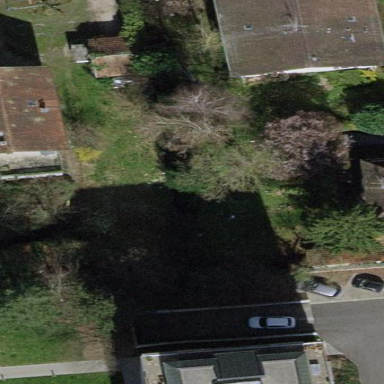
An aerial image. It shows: Garden enclosed by fence.